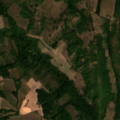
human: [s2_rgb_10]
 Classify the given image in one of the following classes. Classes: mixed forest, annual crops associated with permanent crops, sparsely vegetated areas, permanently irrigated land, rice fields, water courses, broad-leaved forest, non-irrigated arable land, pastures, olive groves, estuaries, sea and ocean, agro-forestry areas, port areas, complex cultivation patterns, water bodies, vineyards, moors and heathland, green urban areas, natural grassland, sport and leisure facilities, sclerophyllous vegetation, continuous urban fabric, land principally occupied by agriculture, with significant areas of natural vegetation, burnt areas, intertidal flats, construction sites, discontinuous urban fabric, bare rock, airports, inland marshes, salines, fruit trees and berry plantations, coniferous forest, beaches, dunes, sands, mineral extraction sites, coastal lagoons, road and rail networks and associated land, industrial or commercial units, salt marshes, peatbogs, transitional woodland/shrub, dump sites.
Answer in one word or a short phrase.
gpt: complex cultivation patterns, land principally occupied by agriculture, with significant areas of natural vegetation, broad-leaved forest, mixed forest, transitional woodland/shrub